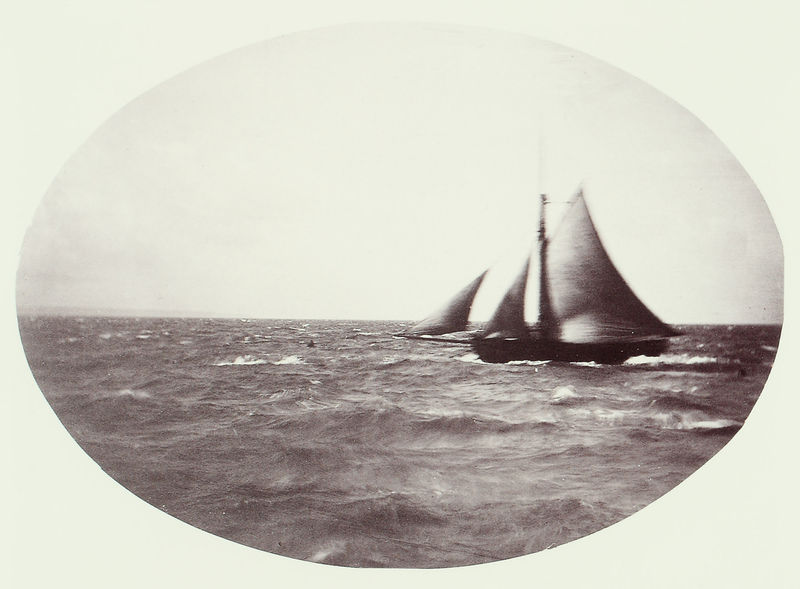
Titel: Die Saint-Jaques auf dem Meer/ Le Saint-Jaques en mer
Schlagwörter: himmel, meer, wasser, landschaft, see, bewegung, hell, schwarz, weiss, natur, land, boot, oval, gischt, schiff, segel, segelboot, welle, wellen, mast, segelschiff, schaum, stürmisch, segelboote, unscharf, segeln, foto, fotografie, schwarzweiss, photo, wellig, regatta, verwischt, unruhig, schaumkrone, verwackelt, camera obsura, klüver, grosssegel, rundes format